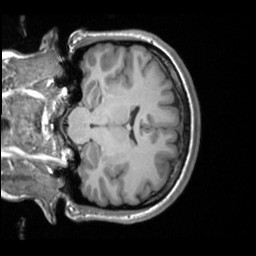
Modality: T1w
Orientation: coronal
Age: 18
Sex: female
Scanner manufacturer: siemens
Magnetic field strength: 3 T
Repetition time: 1.9 s
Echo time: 0.00226 s